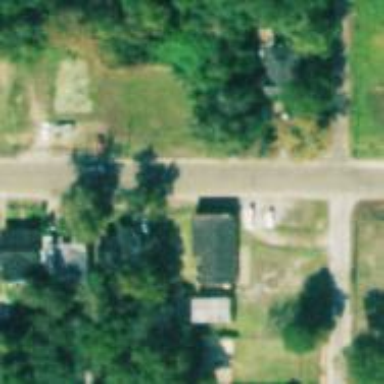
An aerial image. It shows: Residential road.